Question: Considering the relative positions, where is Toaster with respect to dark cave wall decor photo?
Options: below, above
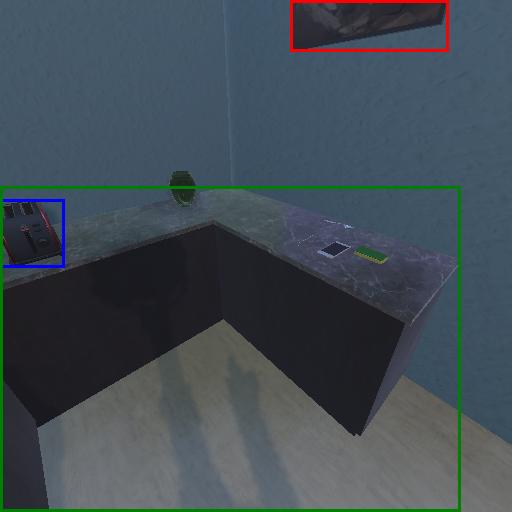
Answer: below